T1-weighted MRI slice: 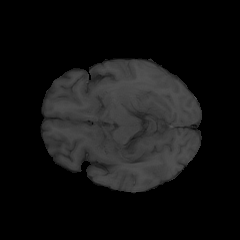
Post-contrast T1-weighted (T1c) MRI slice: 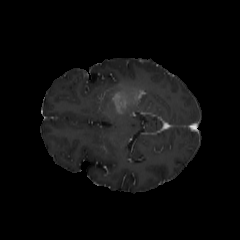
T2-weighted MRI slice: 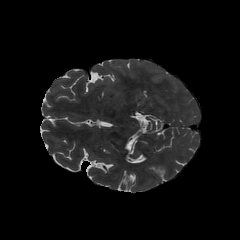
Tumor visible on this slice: yes